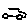
Label: car